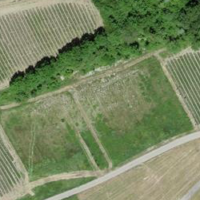
EUNIS habitat code: 52
Species observed at this site:
Diplotaxis tenuifolia